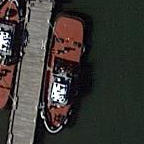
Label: Towing_vessel